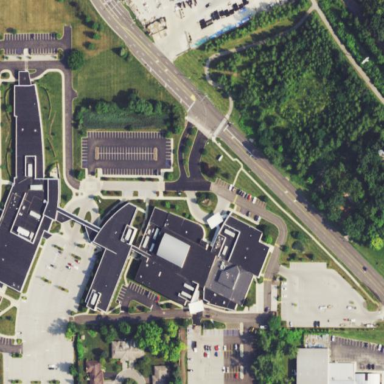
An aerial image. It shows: Hospital providing healthcare services.